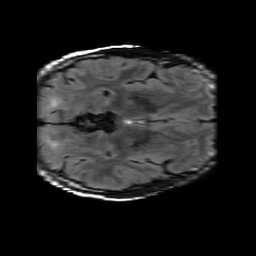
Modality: FLAIR
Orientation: axial
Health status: ill
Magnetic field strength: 3 T